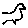
Label: bird